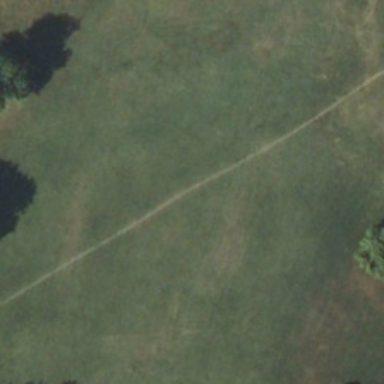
Several green trees are near a large piece of green meadow .